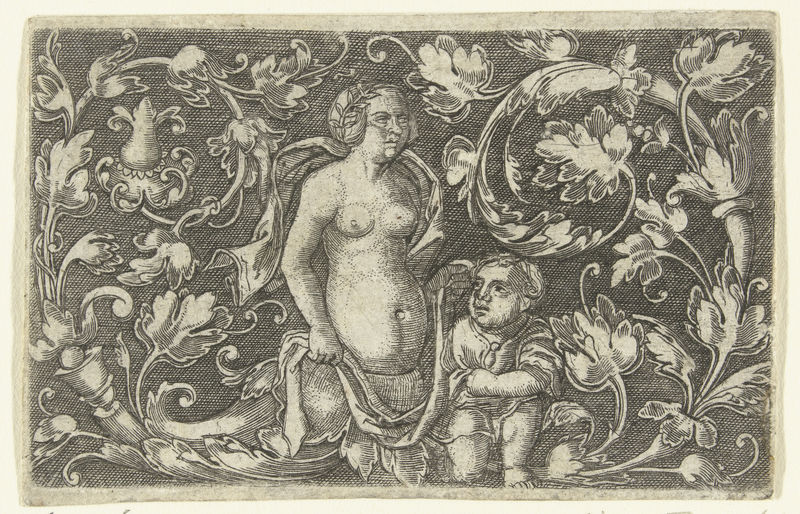
Titel: Naakt bovenlichaam van een vrouw
Standort: Amsterdam
Institution: Rijksmuseum
Schlagwörter: akt, blätter, nackt, weiß, busen, frau, schwarz, blüten, tuch, ornament, kind, mutter, blatt, pflanzen, ranken, brüste, ornamente, bauch, junge, schwanger, druck, radierung, stich, lorbeerkranz, männliche person